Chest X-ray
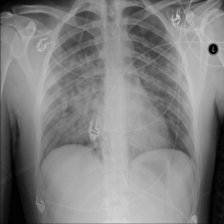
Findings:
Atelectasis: negative
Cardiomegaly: negative
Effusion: negative
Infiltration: negative
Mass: negative
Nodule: negative
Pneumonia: negative
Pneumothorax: negative
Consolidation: negative
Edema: positive
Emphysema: negative
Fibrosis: negative
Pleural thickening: negative
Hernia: negative